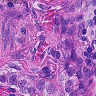
Metastatic tissue present: yes